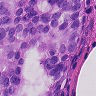
Metastatic tissue present: yes